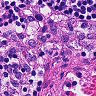
Metastatic tissue present: no